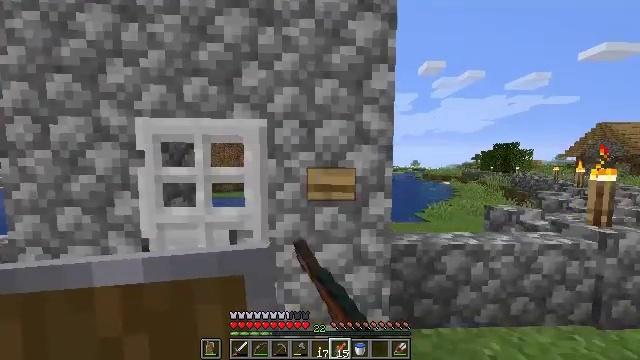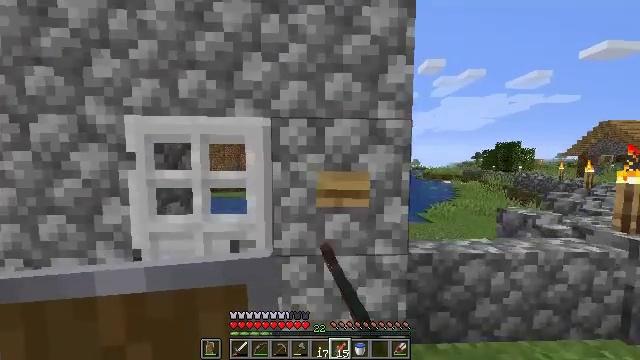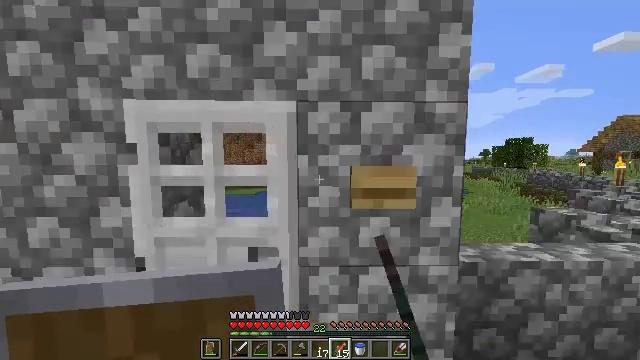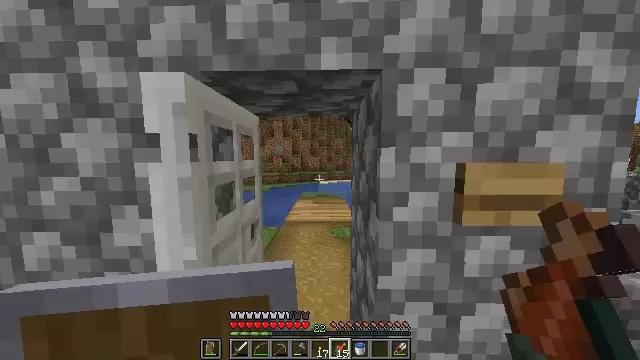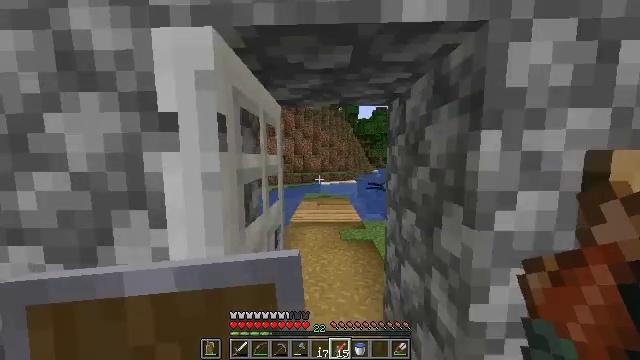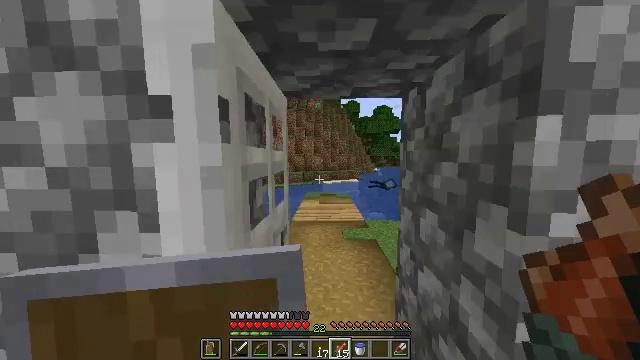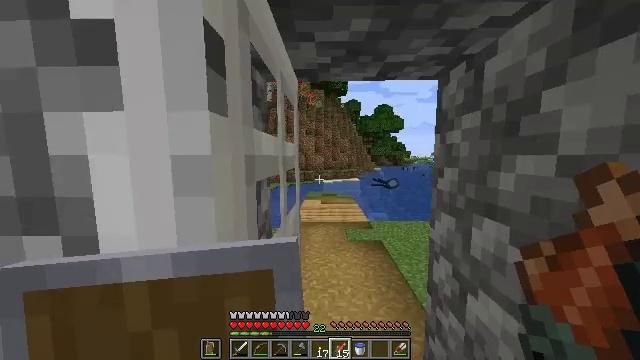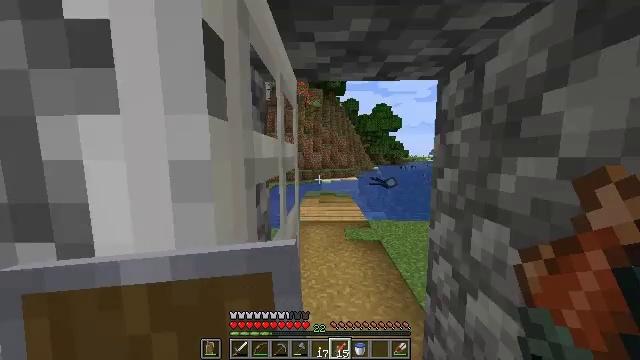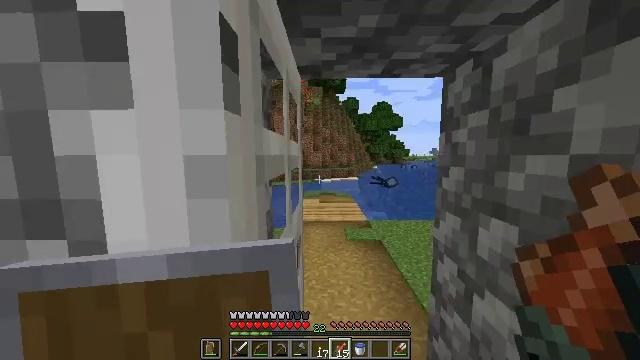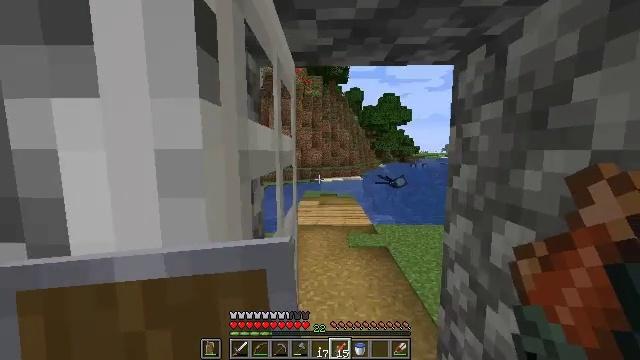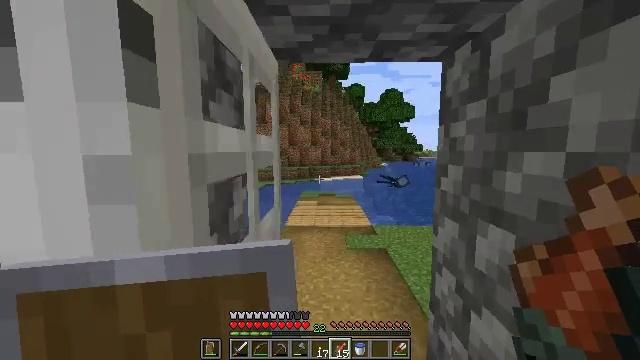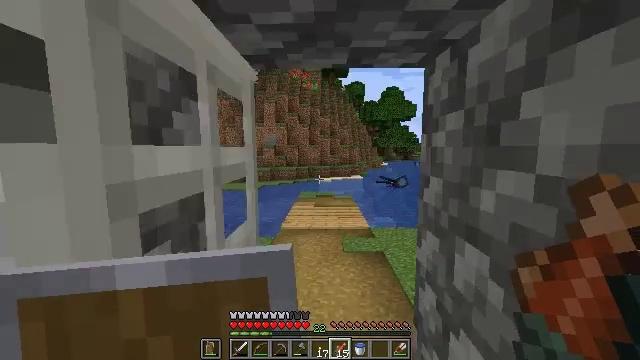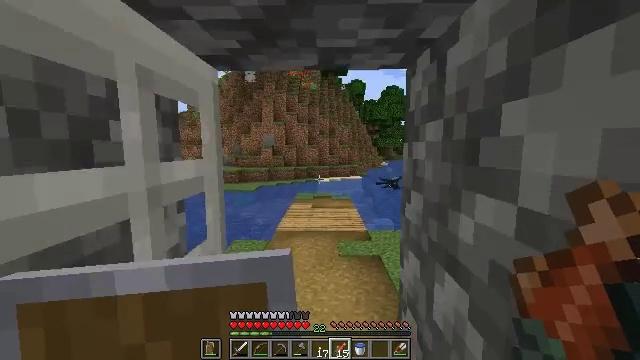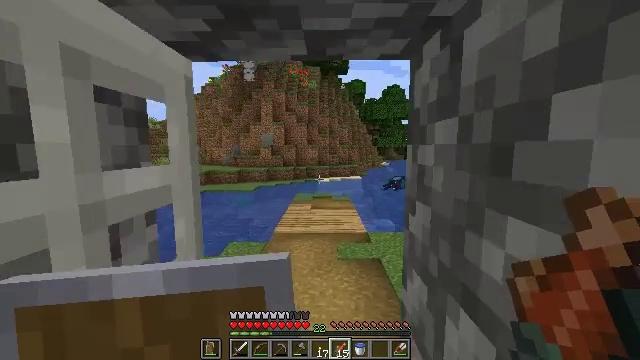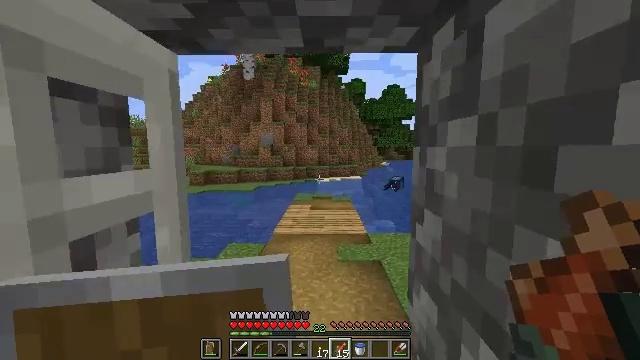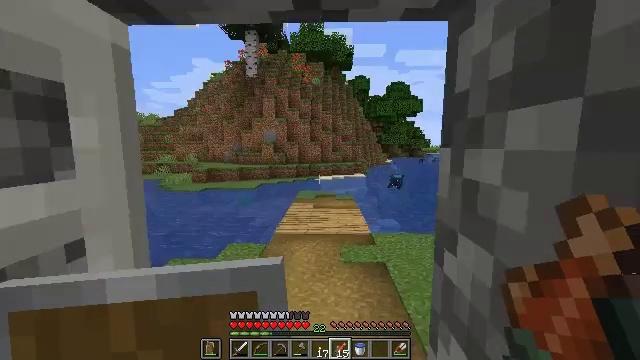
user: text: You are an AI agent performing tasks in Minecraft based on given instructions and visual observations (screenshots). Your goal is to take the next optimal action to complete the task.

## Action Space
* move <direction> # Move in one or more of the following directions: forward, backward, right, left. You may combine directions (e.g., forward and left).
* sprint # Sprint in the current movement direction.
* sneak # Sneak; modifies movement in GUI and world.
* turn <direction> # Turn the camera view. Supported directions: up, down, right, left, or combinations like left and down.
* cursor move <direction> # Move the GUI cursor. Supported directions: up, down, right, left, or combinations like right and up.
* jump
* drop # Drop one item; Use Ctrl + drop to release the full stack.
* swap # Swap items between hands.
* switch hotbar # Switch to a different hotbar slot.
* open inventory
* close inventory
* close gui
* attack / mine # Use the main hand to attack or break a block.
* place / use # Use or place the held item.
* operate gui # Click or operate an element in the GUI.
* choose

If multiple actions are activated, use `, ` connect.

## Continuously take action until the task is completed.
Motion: motion action
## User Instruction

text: Collect dark oak leaves by breaking them.
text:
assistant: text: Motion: move forward and move left
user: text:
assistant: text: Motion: move forward and move left, turn left
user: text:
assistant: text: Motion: move forward and move left, turn left and down
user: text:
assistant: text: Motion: move forward and move left
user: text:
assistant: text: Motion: move forward
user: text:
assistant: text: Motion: move forward
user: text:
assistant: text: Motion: move forward
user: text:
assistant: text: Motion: move forward
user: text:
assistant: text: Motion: move forward and move right
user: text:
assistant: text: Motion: move forward and move right
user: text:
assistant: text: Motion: move forward and move right
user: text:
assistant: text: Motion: move forward and move right
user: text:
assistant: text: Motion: move forward and move right
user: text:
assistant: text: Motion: move forward and move right
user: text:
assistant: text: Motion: move forward
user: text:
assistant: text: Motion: move forward, sprint
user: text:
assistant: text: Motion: move forward, sprint, turn left and down
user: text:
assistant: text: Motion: move forward, turn left and down
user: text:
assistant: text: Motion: move forward
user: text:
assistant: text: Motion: move forward, sprint
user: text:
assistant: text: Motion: move forward, sprint, turn left
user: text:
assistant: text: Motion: move forward, sprint, turn left and down
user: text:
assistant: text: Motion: move forward, turn left and down
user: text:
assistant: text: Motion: move forward, turn left and down
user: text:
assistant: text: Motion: move forward, turn left
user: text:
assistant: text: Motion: move forward, sprint
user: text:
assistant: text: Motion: move forward, sprint, turn left
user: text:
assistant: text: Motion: move forward, sprint, turn left and up
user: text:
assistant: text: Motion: move forward, turn left and up
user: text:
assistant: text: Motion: move forward, turn left and up